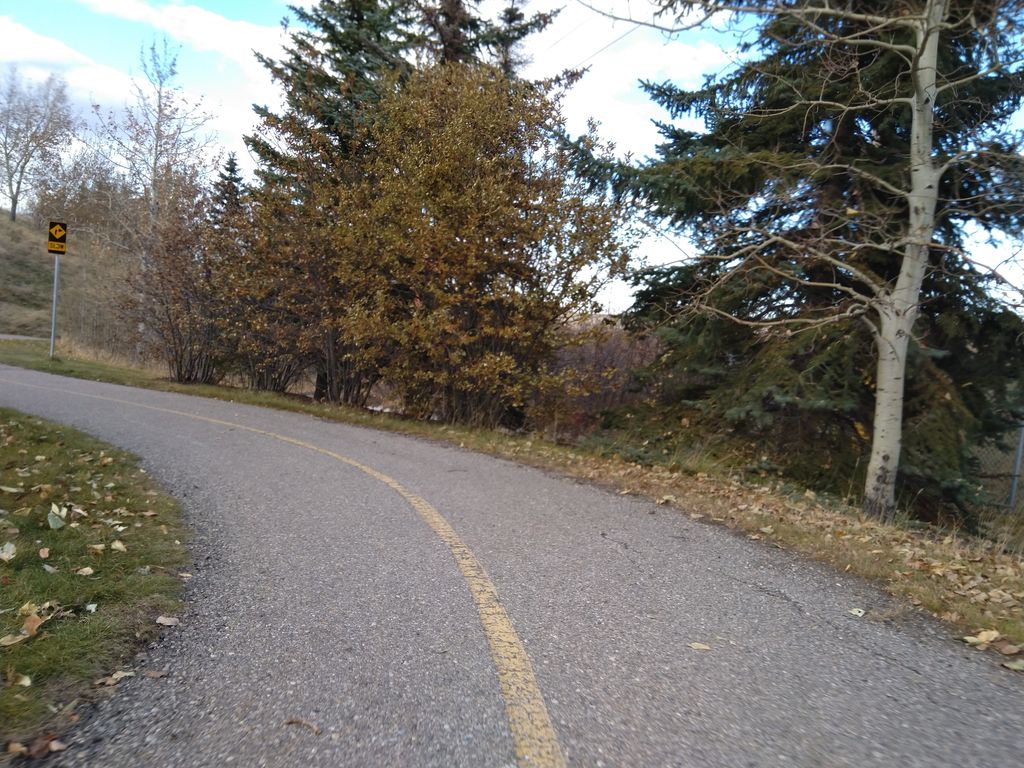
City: calgary